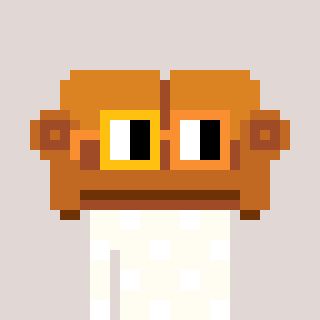
a pixel art character with square yellow and orange glasses, a couch-shaped head and a grayscale-colored body on a warm background